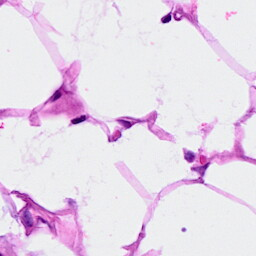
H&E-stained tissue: Breast